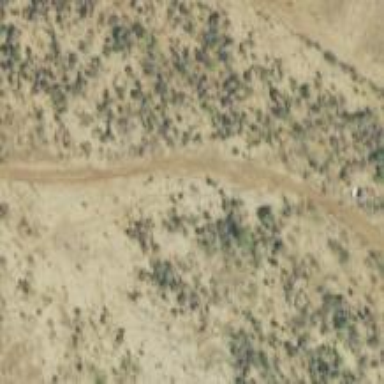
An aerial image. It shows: Driveway leading to service road.